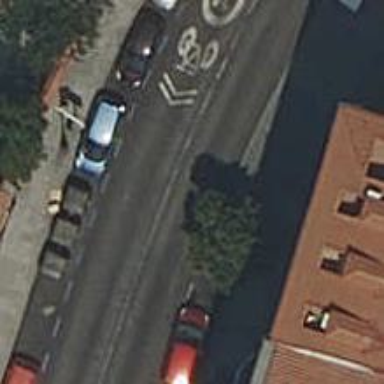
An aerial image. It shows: Tertiary road with asphalt surface that includes shared lane for cyclists.